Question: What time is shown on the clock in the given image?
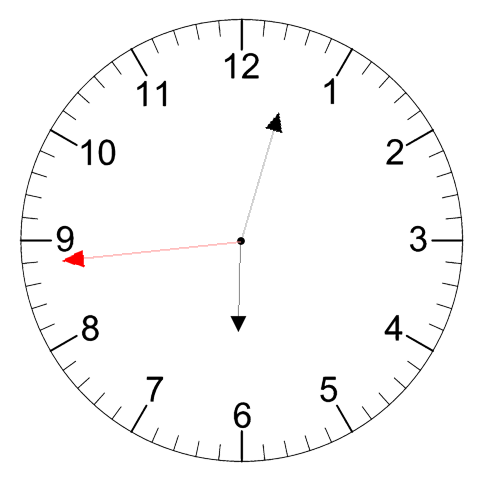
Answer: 06:02:44